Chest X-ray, PA view. Patient: 57 years old, sex M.
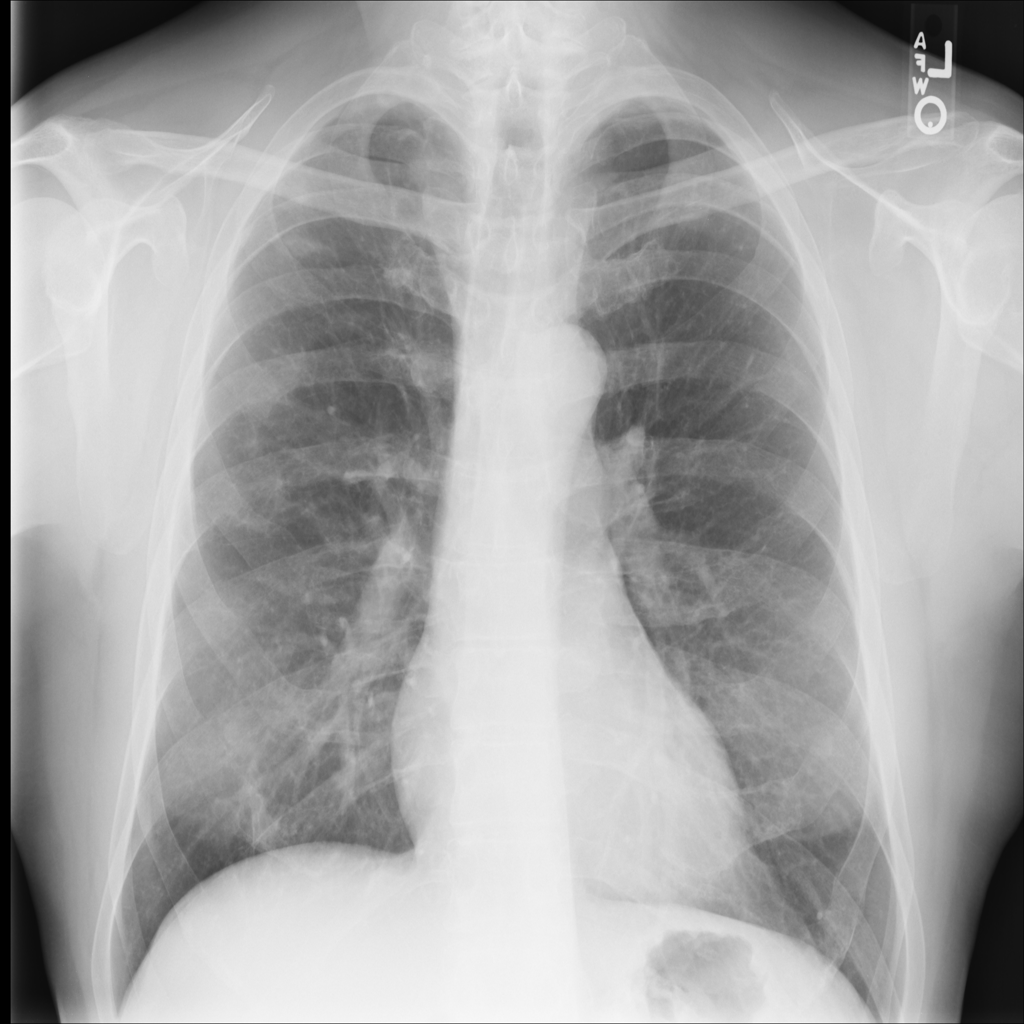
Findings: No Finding